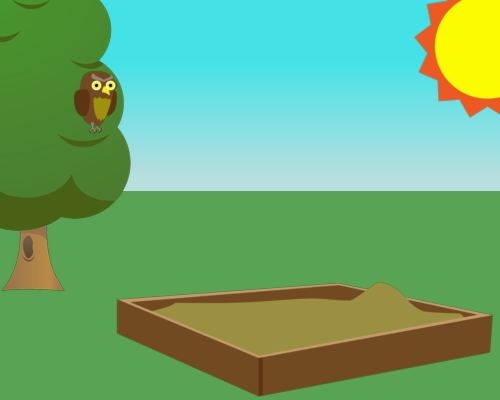
big sun on right a half is hidden  on left a medium fluffy tree  top and side is hidden  on right an owl  a big sand box is on right